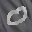
Label: 0